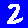
Digit: 2